Question: I encouter a problem as described here: <URL>
I couldn't find any answer to solve this problem yet. So I hava to find another way to solve this. I decide to only keep the separator lines from the cells that has data, but remove all the separator lines from the cells which are empty (circle in red line, in print screen below). So how can I do that?

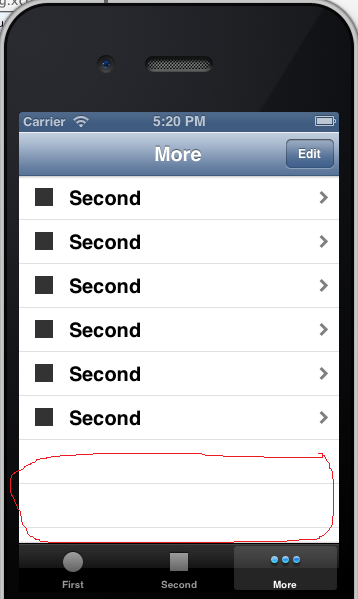
Answer: try this , just 1 line of code is required
'''
[tableview setTableFooterView:[[UIView alloc] initWithFrame:CGRectZero]];
'''